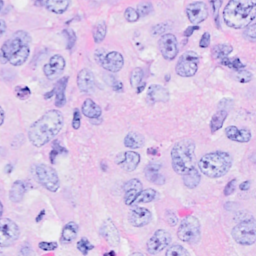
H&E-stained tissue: Breast